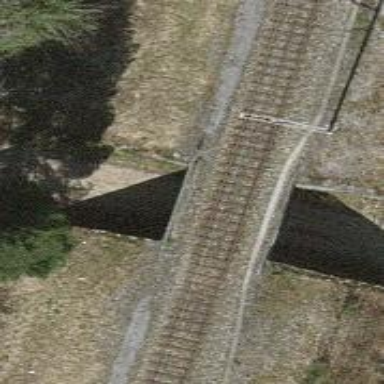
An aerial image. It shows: Level crossing along the railway.